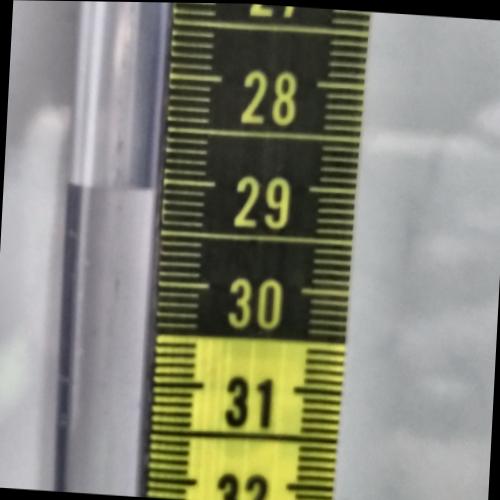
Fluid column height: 29.1 cm